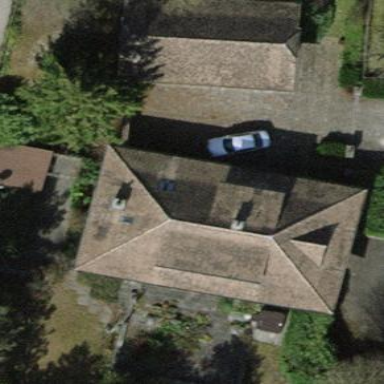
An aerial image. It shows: House with hipped roof.